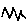
Label: zigzag